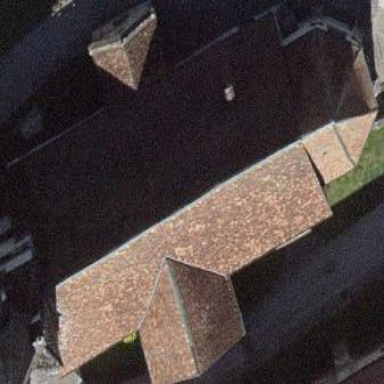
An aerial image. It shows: Church which is place of worship.